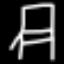
Label: chair